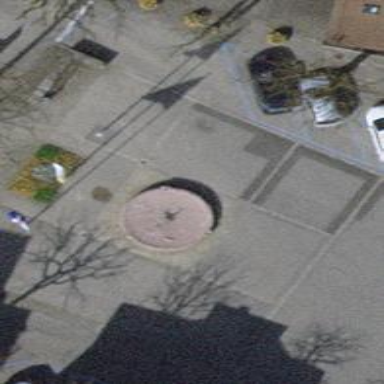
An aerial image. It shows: Fountain.